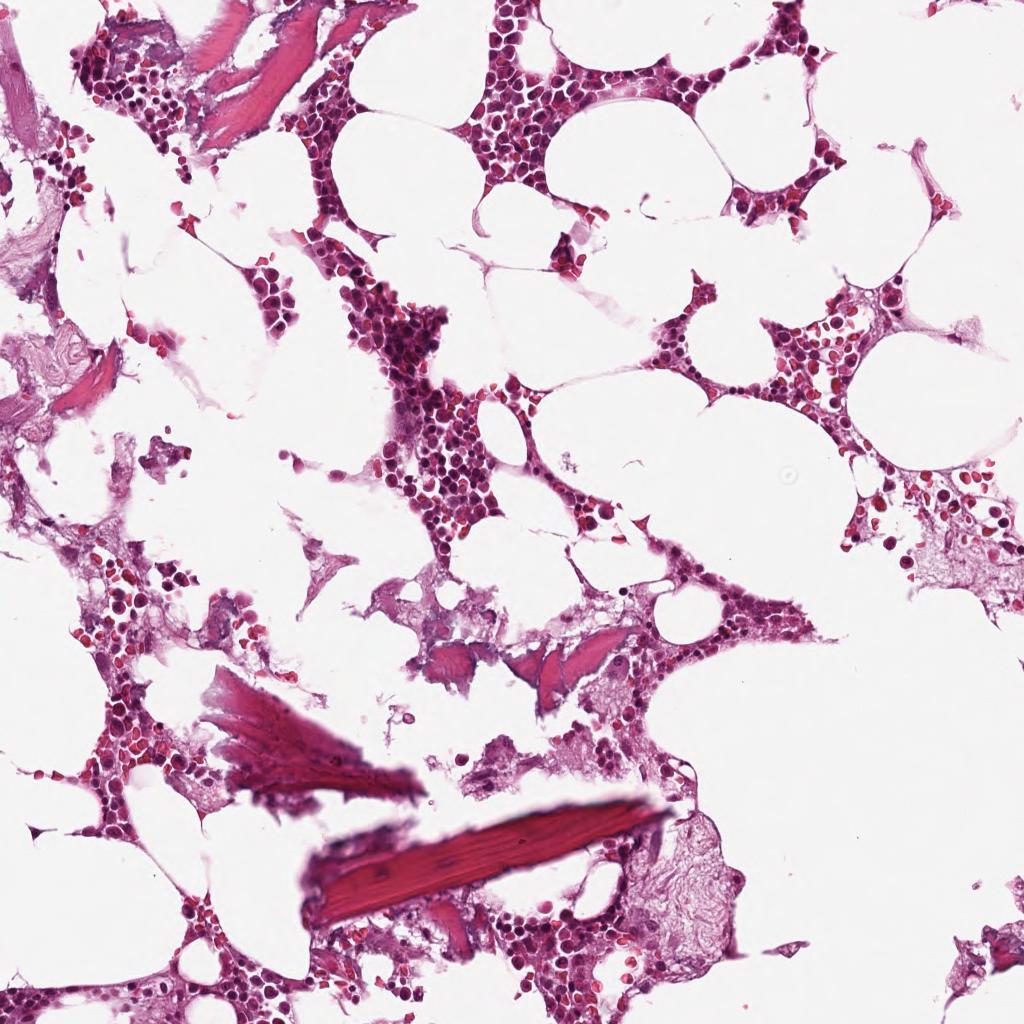
Label: Non-Tumor